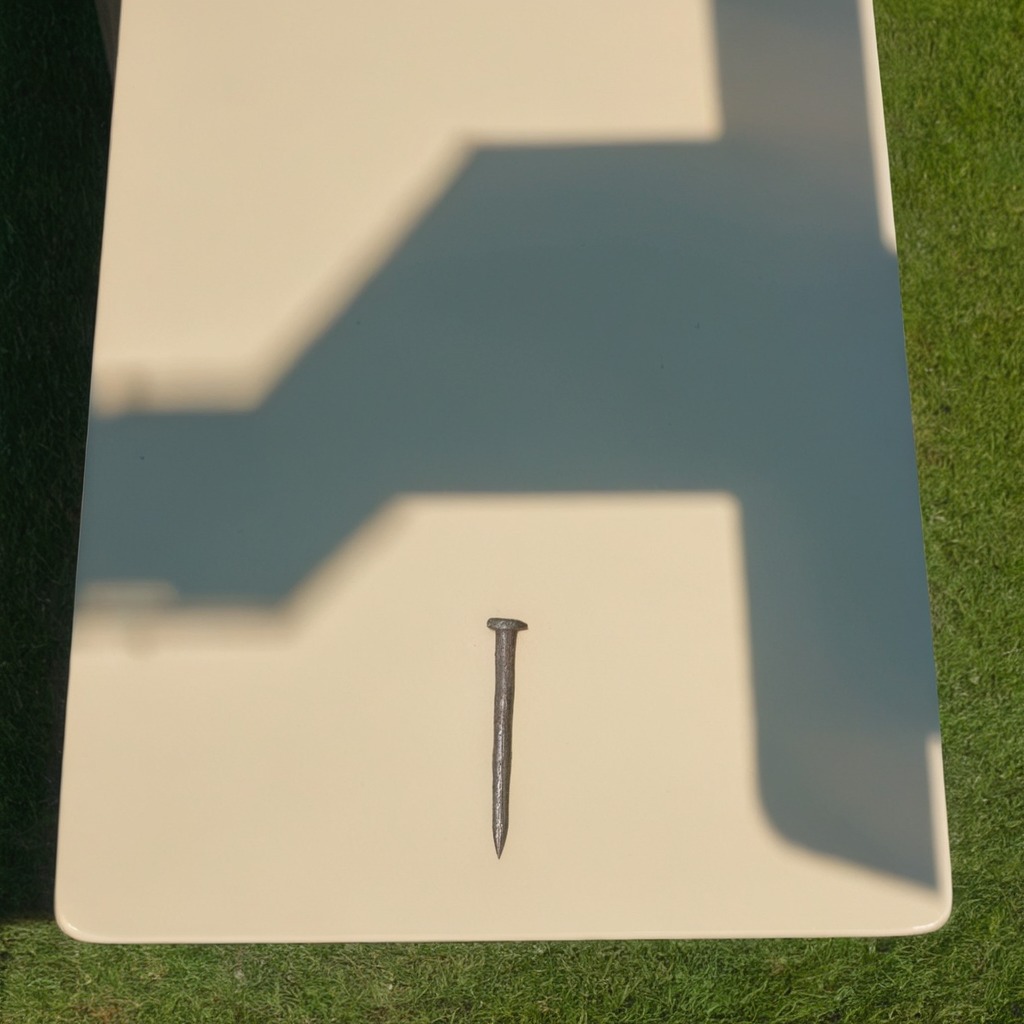
A iron nail is lying on a clean utility table in a temporary outdoor tool station afternoon light present textured surface.